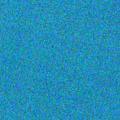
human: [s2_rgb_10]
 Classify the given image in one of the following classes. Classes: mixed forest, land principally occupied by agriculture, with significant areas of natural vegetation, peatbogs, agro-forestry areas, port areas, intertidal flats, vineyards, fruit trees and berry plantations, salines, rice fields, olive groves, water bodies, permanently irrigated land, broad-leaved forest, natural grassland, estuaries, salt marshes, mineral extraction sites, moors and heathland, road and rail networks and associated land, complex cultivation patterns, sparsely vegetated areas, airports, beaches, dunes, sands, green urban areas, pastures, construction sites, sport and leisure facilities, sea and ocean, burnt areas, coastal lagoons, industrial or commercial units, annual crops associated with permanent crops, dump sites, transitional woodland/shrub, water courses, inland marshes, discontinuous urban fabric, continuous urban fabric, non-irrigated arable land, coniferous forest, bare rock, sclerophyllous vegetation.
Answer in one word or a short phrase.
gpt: sea and ocean